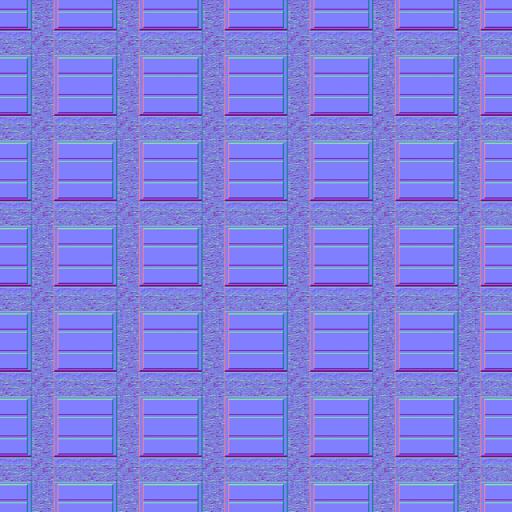
facade skyscraper